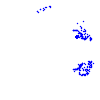
Particle: proton